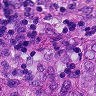
Metastatic tissue present: yes